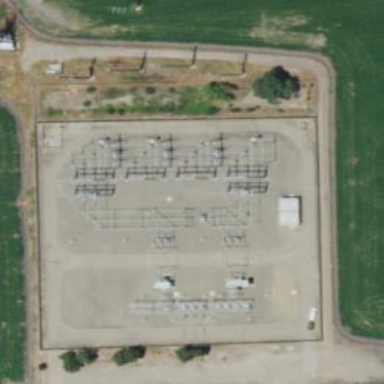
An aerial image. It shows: Power substation.